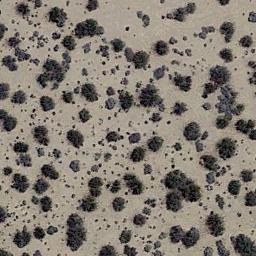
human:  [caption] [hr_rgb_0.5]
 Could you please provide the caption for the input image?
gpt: Some disconnected chaparrals grow in the desert .

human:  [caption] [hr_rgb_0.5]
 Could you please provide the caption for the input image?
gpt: There are clusters of lush trees in the desert .

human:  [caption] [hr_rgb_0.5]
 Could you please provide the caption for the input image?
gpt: The chaparral is consist of sparse bushes on the desert .

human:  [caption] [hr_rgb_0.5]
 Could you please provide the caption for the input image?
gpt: Chaparral is evenly distributed on the sand .

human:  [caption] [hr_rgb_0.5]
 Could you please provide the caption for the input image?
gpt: The chaparral is approximately evenly distributed .